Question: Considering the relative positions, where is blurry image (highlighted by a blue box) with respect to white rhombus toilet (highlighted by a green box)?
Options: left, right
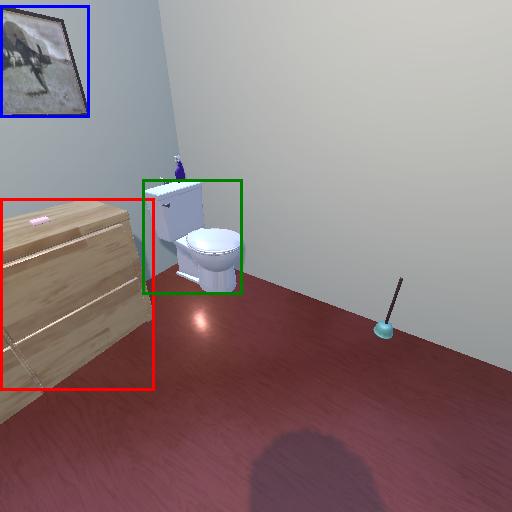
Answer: left